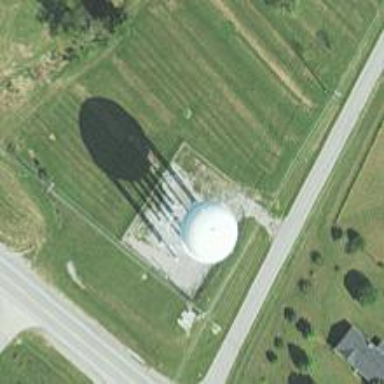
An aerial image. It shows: Water tower that is man-made.